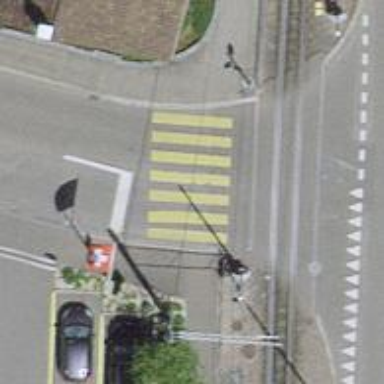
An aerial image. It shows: Footway.